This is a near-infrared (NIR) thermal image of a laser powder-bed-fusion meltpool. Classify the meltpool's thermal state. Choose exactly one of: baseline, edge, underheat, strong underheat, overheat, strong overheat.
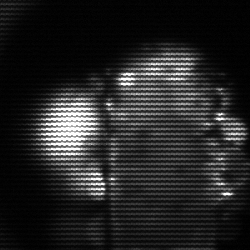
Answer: strong underheat